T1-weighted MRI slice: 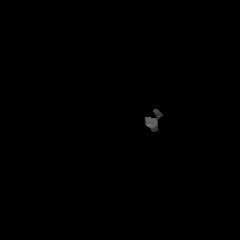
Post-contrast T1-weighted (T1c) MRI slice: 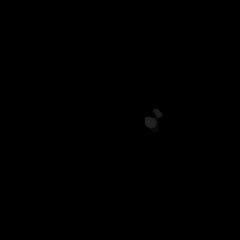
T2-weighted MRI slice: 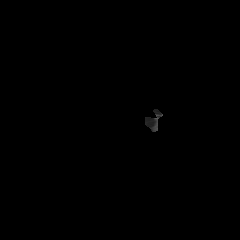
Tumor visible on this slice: no